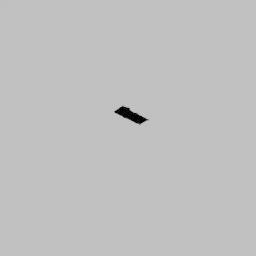
Label: architecture